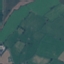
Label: Pasture